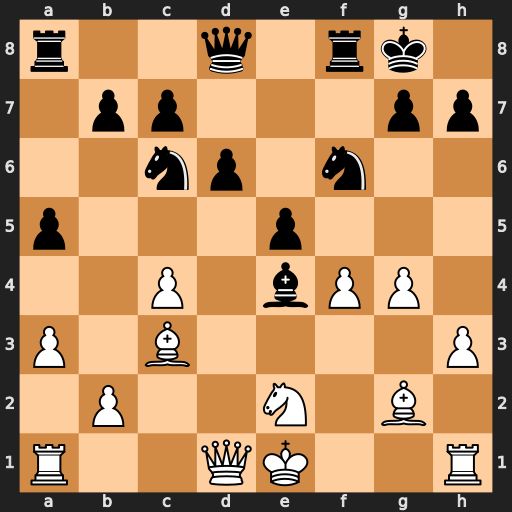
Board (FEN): r2q1rk1/1pp3pp/2np1n2/p3p3/2P1bPP1/P1B4P/1P2N1B1/R2QK2R
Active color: w
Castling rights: KQ
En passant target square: -
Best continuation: Bxe4 Nxe4 Qd5+ Rf7 Qxe4